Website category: sports
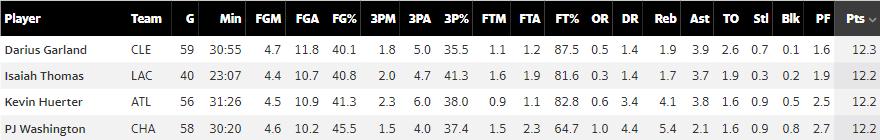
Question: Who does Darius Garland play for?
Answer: CLE

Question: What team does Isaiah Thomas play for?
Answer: LAC

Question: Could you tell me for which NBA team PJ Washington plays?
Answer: CHA

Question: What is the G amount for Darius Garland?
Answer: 59

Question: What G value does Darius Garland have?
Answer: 59

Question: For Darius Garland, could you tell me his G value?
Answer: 59

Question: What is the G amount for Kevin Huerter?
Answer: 56

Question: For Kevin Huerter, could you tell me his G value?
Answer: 56

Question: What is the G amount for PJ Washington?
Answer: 58

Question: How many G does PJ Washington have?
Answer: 58

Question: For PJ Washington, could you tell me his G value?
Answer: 58

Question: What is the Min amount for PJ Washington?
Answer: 30:20

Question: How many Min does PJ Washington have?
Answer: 30:20

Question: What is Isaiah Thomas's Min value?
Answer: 23:07

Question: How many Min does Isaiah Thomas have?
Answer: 23:07

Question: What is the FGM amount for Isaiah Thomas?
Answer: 4.4

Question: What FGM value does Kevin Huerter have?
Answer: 4.5

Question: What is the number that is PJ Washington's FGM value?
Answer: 4.6

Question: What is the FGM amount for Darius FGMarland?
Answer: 4.7

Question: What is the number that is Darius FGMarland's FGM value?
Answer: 4.7

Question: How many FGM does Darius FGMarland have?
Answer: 4.7

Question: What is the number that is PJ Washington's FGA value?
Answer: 10.2

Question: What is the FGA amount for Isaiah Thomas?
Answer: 10.7

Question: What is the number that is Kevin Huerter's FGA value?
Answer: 10.9

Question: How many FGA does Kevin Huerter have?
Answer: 10.9

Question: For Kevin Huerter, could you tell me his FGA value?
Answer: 10.9

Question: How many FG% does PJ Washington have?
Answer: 45.5

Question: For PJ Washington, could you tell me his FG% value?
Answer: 45.5

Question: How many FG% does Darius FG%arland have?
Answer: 40.1

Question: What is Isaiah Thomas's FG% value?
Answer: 40.8

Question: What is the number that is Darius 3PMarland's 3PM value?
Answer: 1.8

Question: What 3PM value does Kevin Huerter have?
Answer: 2.3

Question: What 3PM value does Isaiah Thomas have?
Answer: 2.0

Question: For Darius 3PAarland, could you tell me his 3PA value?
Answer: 5.0

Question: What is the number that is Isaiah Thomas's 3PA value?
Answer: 4.7

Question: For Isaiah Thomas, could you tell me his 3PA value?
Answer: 4.7

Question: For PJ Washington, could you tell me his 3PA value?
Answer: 4.0

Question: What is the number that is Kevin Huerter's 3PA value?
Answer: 6.0

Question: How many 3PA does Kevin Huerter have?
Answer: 6.0

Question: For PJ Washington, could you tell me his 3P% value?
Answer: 37.4

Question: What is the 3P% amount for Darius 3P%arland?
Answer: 35.5

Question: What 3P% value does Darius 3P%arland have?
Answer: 35.5

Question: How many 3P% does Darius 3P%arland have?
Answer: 35.5

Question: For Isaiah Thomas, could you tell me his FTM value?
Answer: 1.6

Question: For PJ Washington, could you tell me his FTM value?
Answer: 1.5

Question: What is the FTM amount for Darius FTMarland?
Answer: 1.1

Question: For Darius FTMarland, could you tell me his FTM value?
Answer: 1.1

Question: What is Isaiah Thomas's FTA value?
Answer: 1.9

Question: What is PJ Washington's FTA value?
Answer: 2.3

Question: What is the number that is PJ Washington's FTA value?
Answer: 2.3

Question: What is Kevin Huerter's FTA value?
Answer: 1.1

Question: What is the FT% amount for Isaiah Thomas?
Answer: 81.6

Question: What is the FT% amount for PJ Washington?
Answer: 64.7

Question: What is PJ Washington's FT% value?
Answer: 64.7

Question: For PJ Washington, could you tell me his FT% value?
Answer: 64.7

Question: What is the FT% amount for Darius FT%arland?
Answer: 87.5

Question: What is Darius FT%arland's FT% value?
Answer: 87.5

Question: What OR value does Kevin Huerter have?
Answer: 0.6

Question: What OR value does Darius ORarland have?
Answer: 0.5

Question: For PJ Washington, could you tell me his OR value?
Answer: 1.0

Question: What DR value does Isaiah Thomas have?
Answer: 1.4

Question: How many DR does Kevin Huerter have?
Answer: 3.4

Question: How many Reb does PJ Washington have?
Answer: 5.4

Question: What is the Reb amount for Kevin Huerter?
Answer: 4.1